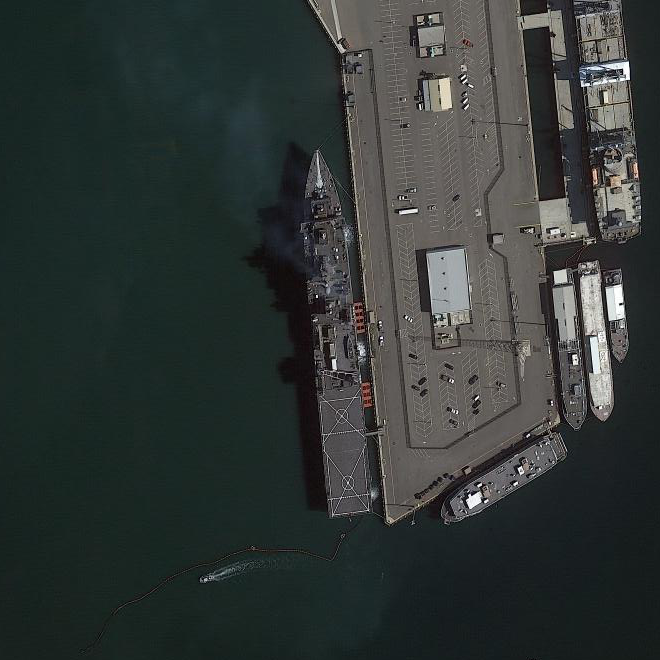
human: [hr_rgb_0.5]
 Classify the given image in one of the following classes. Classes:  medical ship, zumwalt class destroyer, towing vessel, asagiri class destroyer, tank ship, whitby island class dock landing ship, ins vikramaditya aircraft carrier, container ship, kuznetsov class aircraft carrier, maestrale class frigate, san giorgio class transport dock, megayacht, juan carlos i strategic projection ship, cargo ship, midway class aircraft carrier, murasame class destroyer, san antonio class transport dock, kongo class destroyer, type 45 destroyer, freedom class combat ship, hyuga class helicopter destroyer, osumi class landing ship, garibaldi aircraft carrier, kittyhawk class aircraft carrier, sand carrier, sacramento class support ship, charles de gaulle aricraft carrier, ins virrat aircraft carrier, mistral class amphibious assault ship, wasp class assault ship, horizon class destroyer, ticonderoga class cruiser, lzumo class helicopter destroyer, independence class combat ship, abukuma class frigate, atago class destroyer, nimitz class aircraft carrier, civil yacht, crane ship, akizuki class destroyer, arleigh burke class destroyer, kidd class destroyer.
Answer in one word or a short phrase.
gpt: Whitby Island class dock landing ship